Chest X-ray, AP view. Patient: 9 years old, sex M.
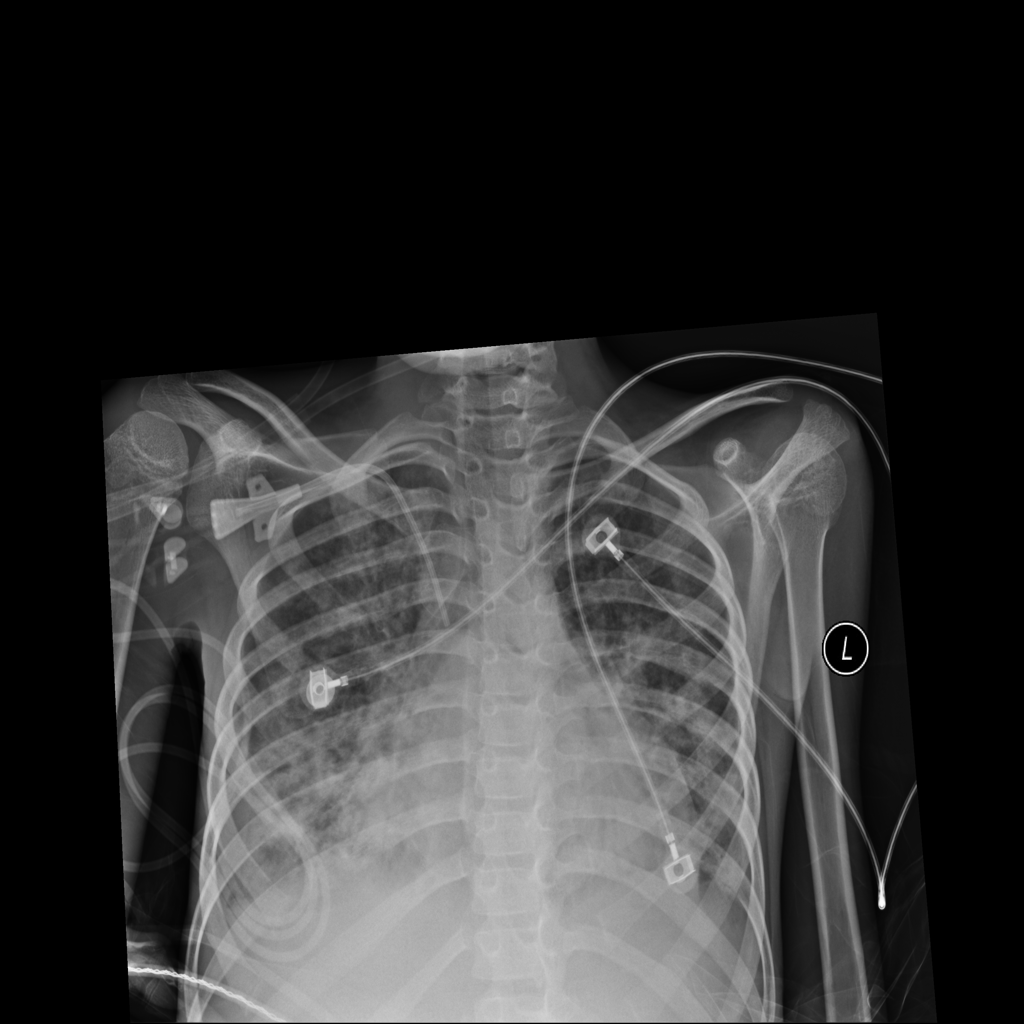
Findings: Infiltration